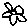
Label: flower